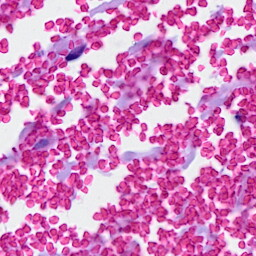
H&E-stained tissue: Breast